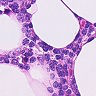
Metastatic tissue present: no